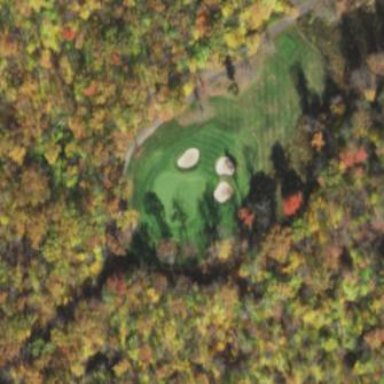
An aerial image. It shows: Grassy area designated as golf fairway.